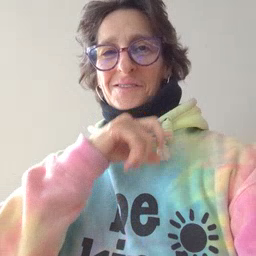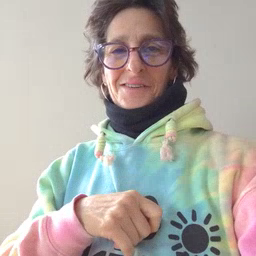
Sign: cereal